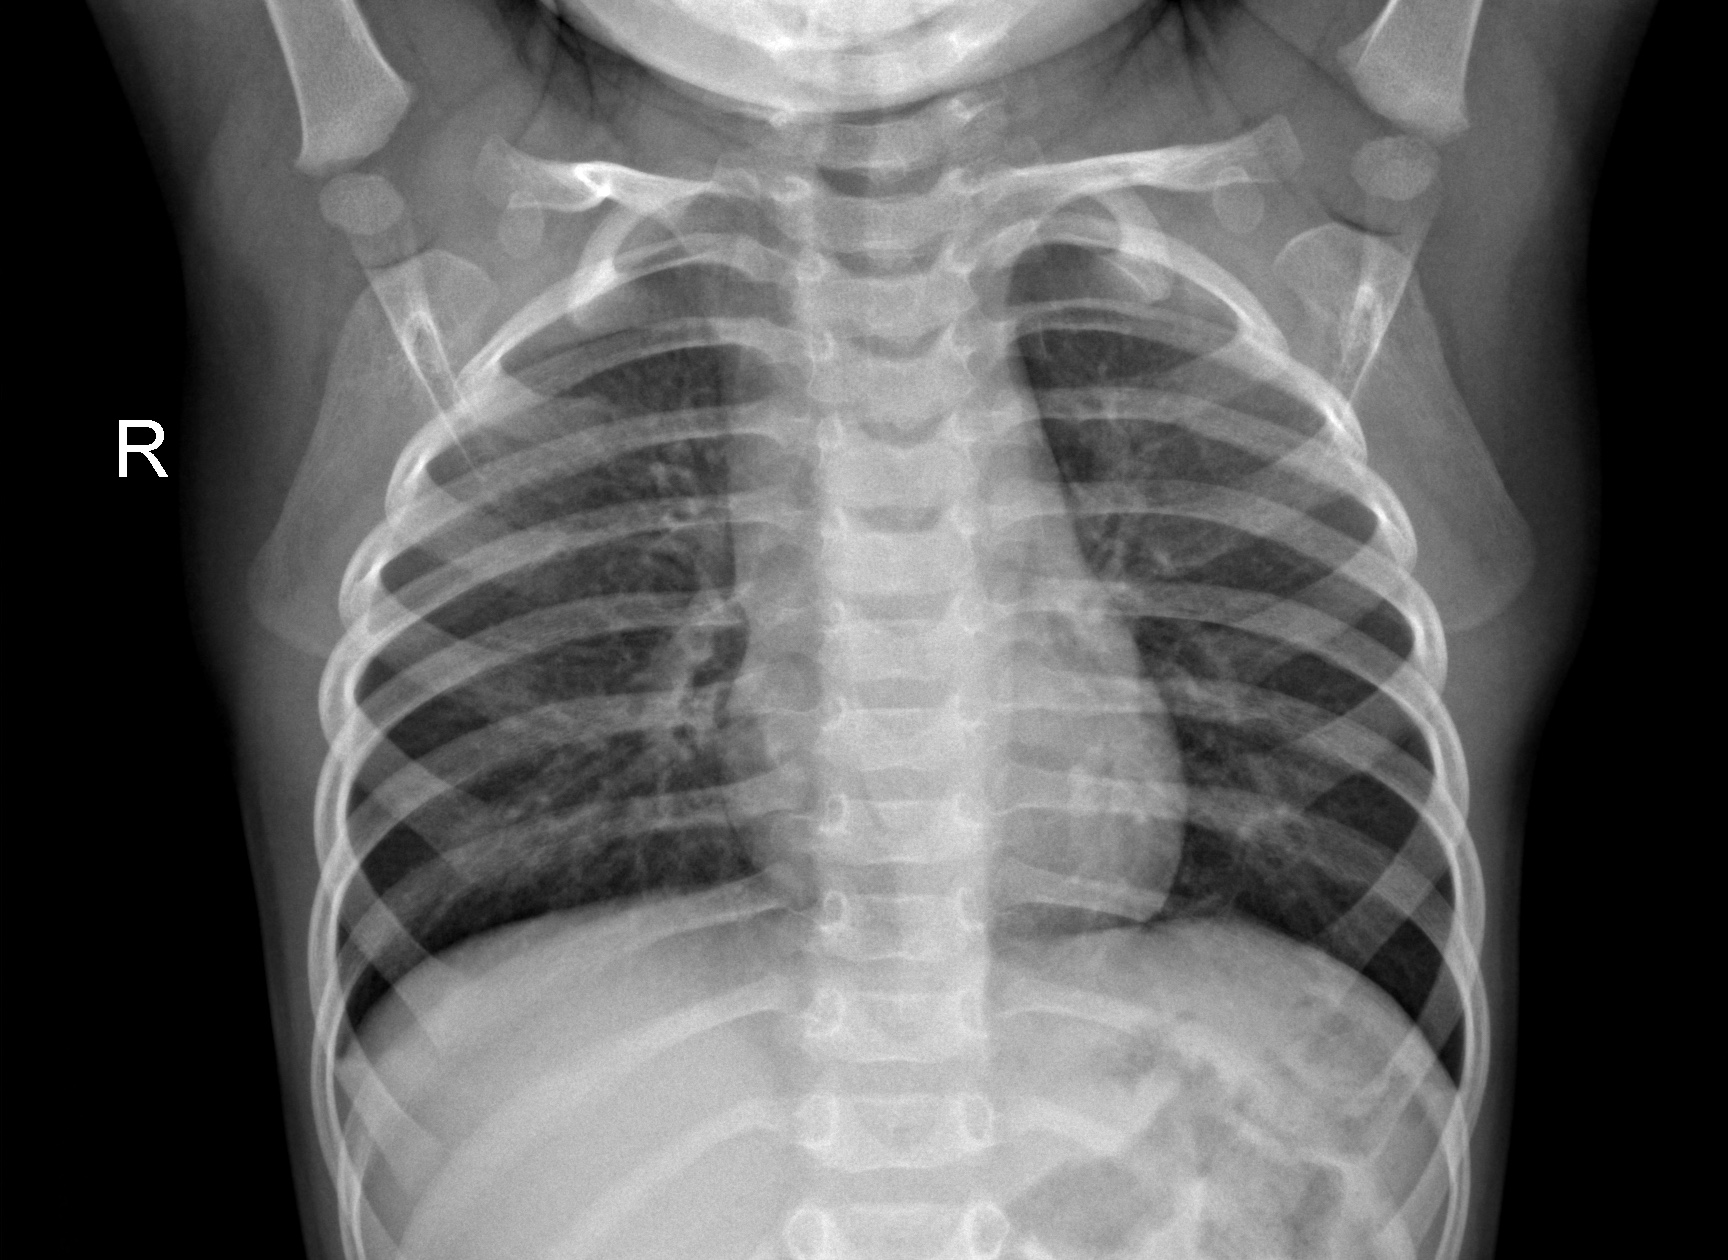
Diagnosis: NORMAL